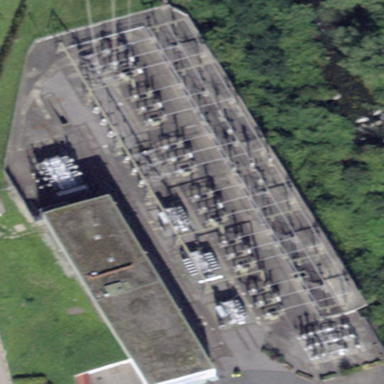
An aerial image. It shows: Distribution substation surrounded by fence.